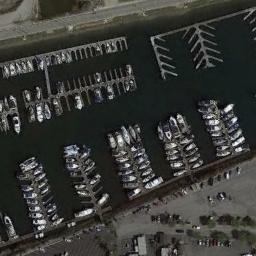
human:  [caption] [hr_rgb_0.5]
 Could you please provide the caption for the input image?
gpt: The harbor was empty of boats .

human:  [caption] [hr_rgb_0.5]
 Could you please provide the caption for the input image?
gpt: The harbor has lots of neatly docked boats and some boats are in the open area on the shore .

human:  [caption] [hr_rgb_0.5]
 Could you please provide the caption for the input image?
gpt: There are many ships in the harbor .

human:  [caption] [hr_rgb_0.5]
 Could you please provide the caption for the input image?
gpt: There are many vacancies near the ships on the sea surface, And there are many parking lots on the seaport .

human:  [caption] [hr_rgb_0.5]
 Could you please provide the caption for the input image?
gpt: There are many ships at the harbor .